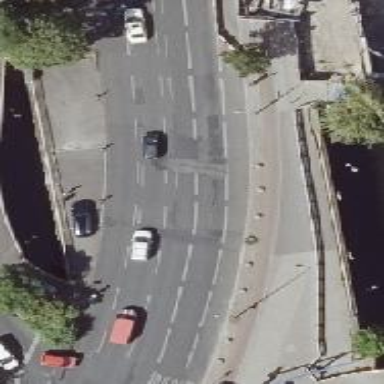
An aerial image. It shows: Primary highway bridge with asphalt surface. It has bus lane and shared cycle track on the right.